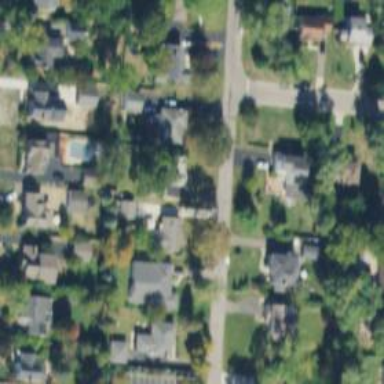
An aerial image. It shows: Residential driveway used as service road.